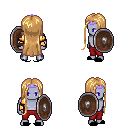
a pixel art fantasy rpg character, male body template, dark elf, purple skin, gold arm armor, red pants, light blonde extra-long hairstyle, purple tiara, black slippers, shield, four views (front, back, left, right), 2x2 character sprite sheet, small pixel art, hard edges, no anti-aliasing